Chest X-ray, AP view. Patient: 54 years old, sex M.
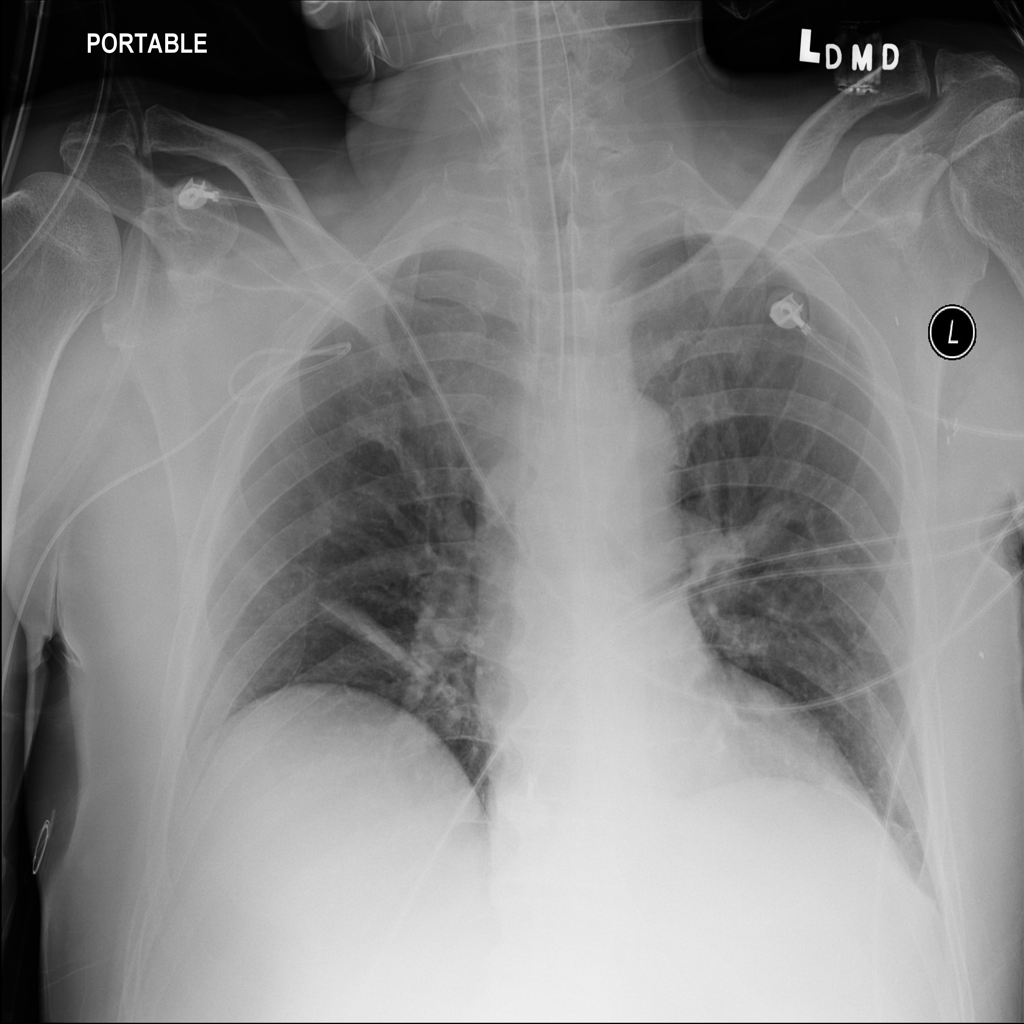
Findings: No Finding